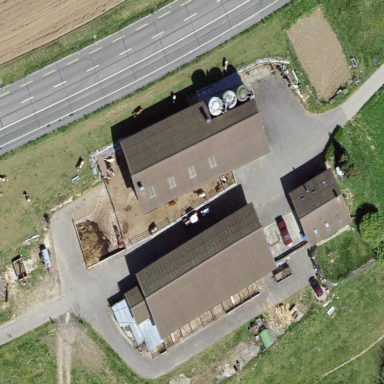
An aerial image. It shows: Farmyard area.